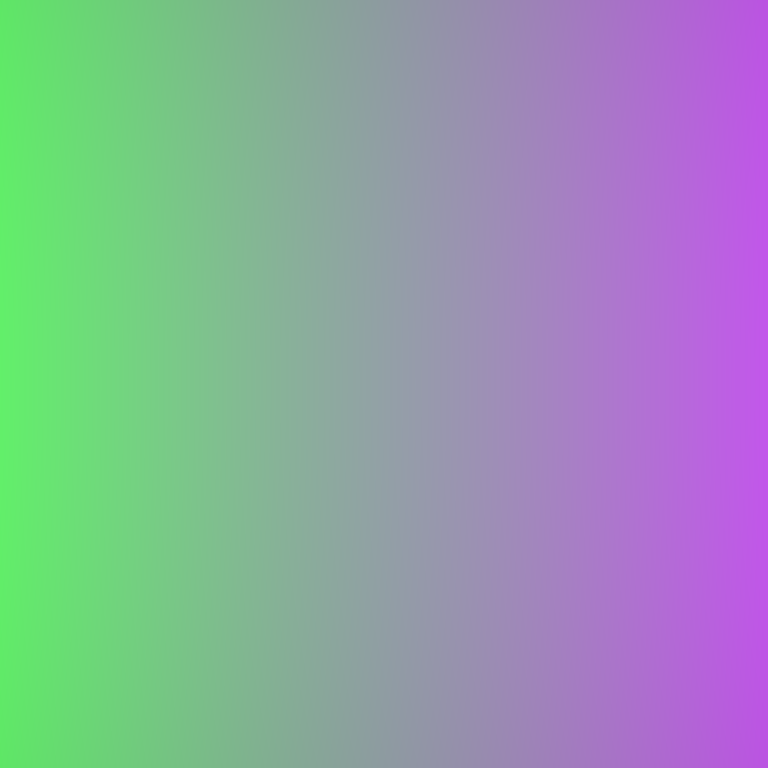
Abstract light effect, smooth gradient from vibrant green to soft purple, calm atmosphere, diffuse light, no room, no furniture, no objects.